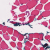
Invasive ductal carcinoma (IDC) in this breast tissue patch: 0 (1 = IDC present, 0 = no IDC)